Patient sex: M
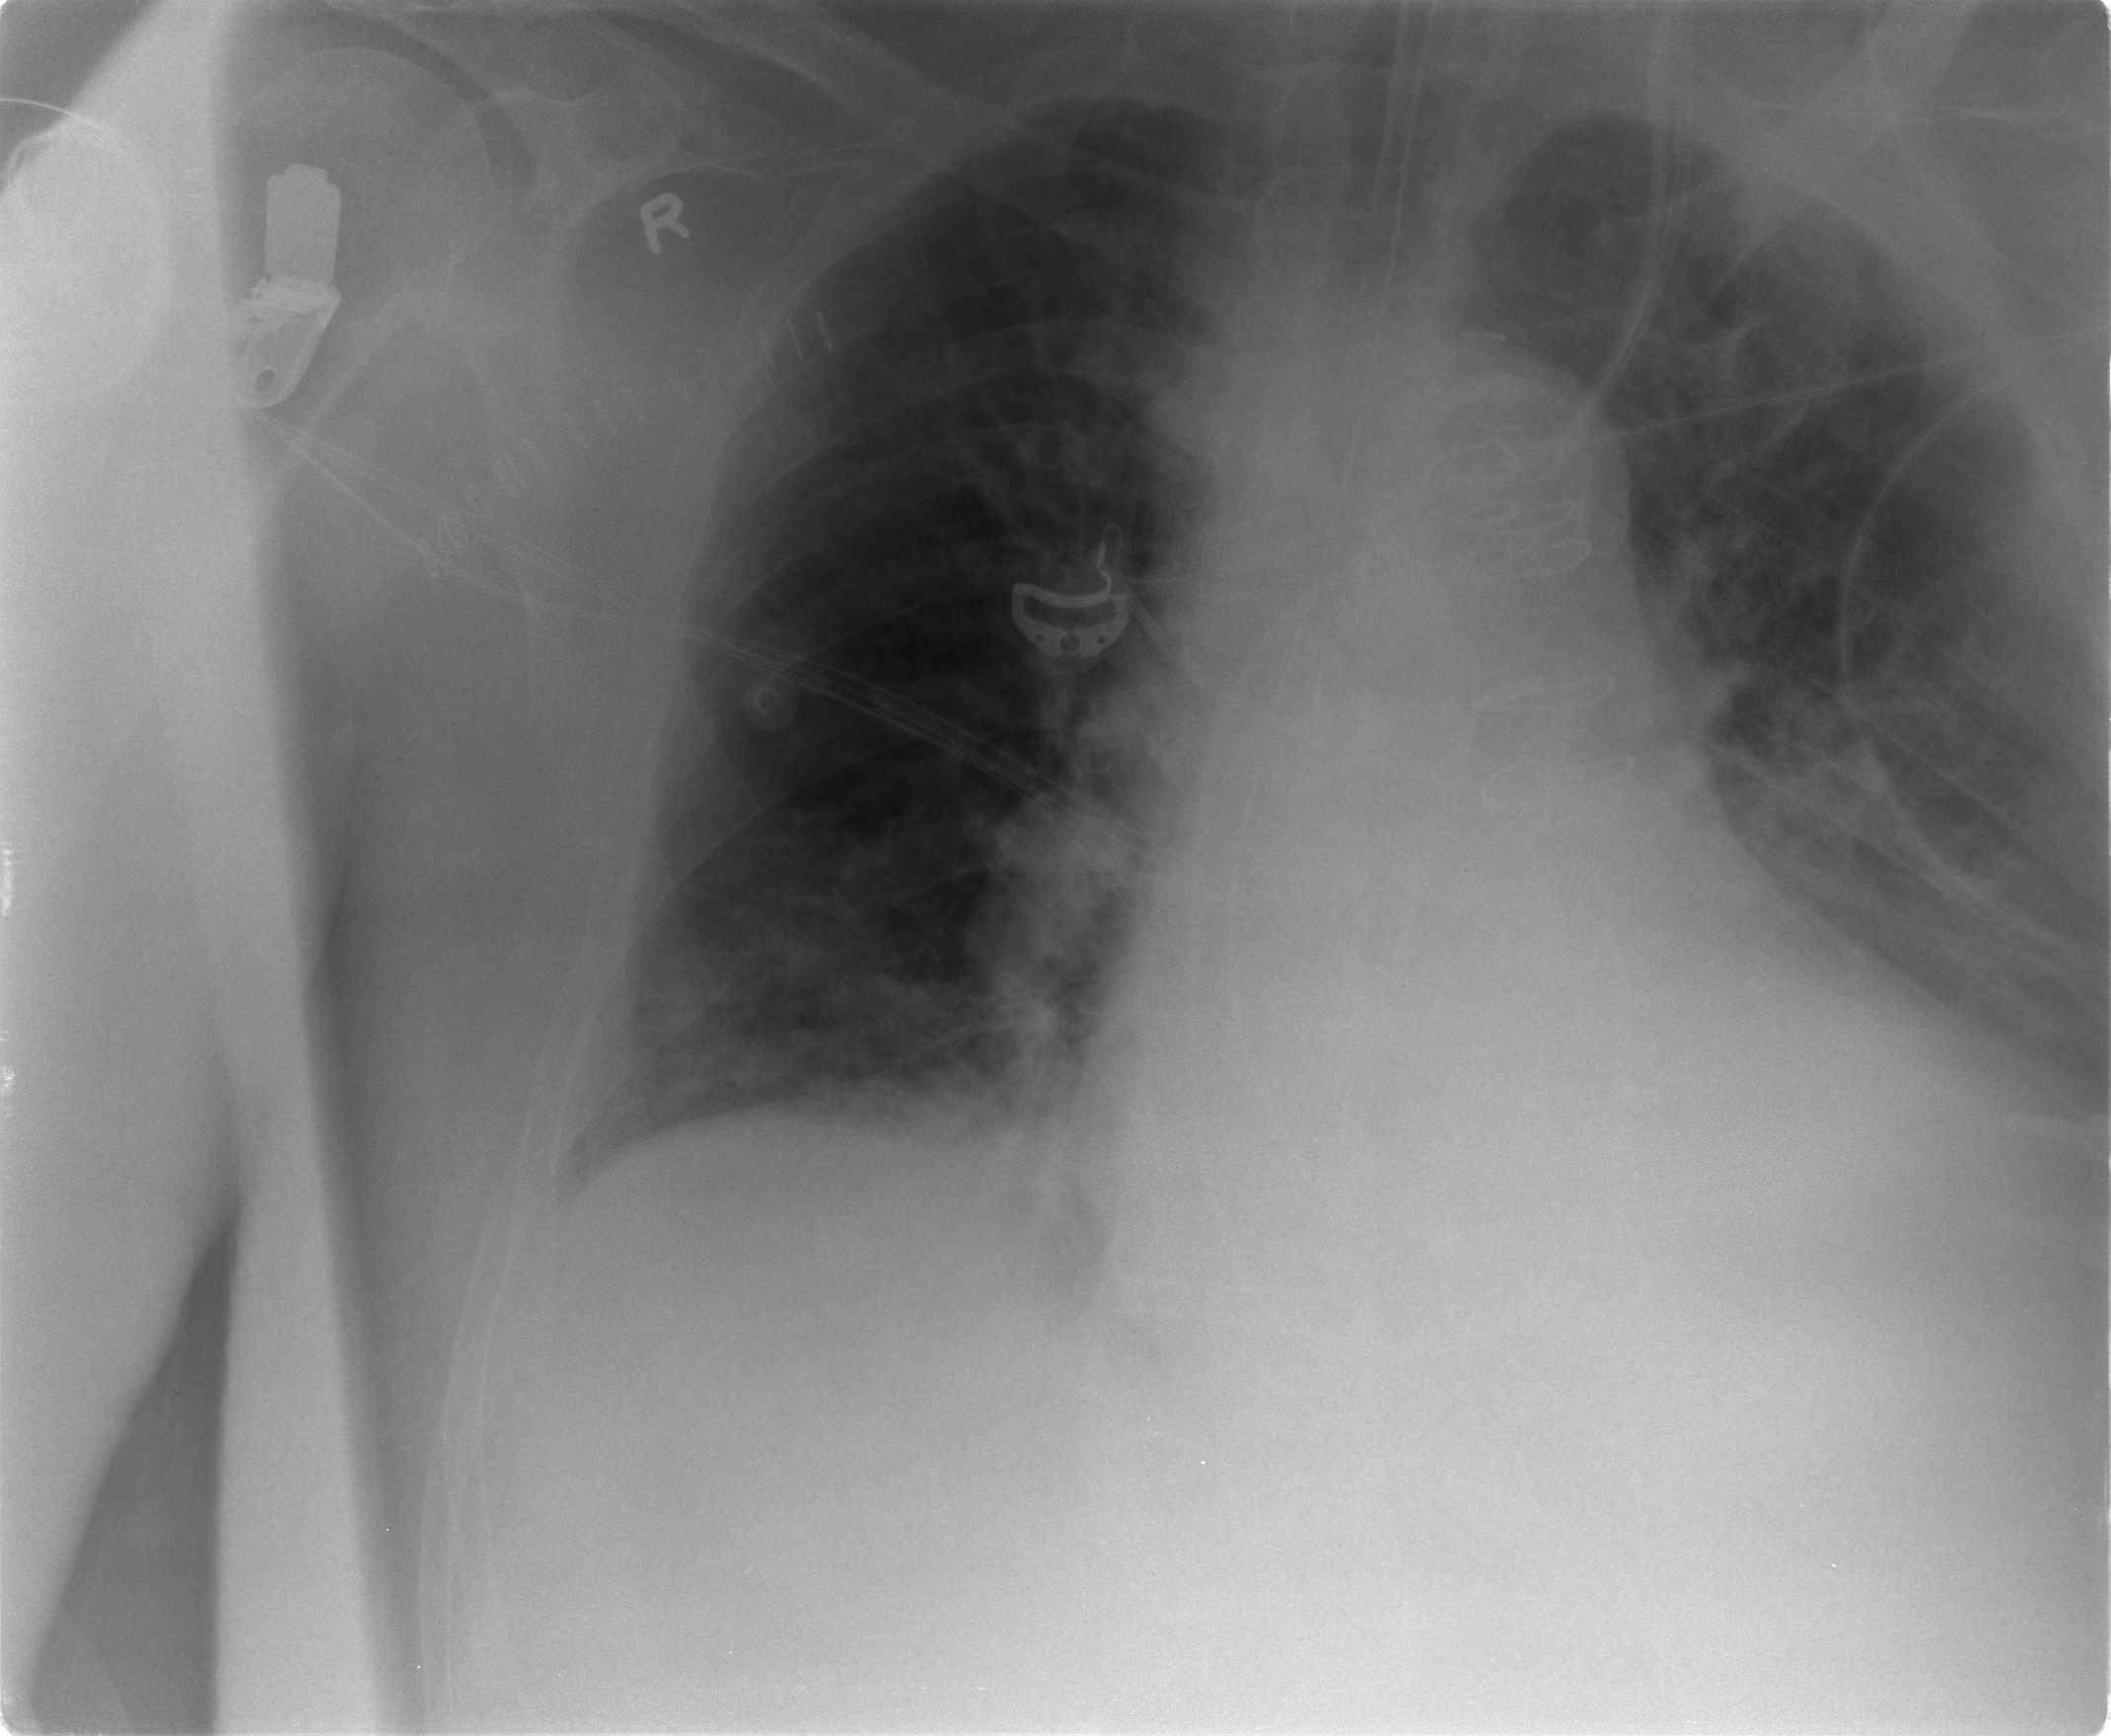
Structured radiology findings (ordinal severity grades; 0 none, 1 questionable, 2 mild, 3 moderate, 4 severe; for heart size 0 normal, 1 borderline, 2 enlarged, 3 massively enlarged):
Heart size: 2
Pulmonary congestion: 2
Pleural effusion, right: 0
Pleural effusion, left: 2
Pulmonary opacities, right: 1
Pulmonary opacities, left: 2
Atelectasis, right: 2
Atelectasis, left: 2